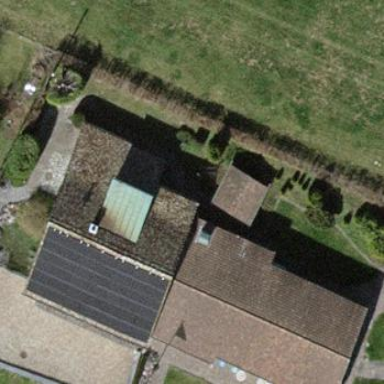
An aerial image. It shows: Detached building.